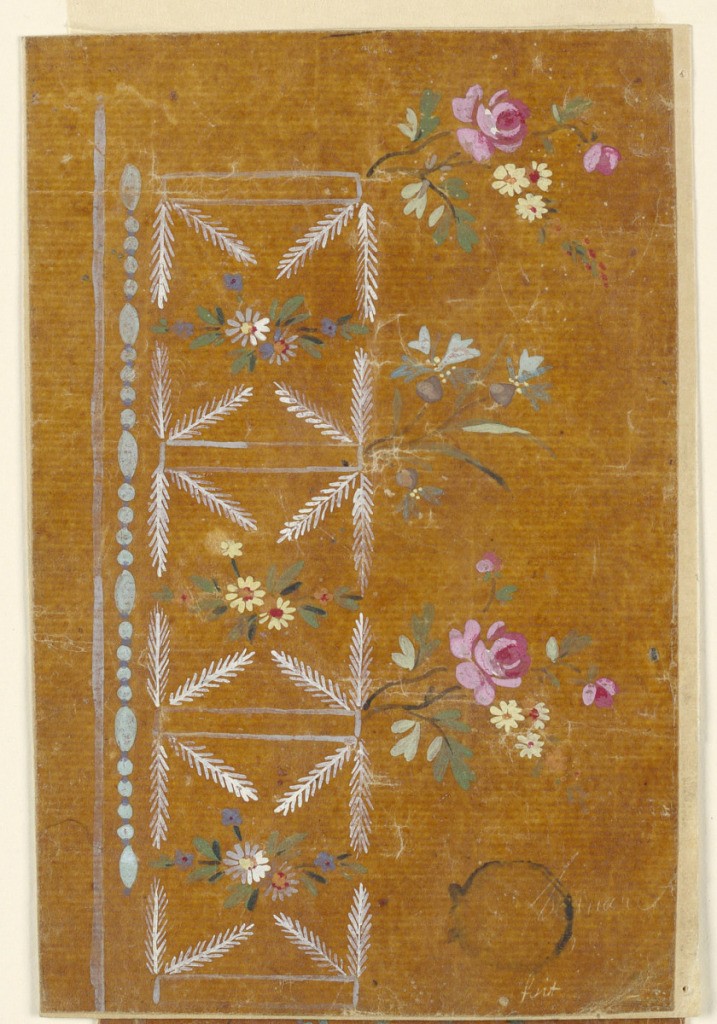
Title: Design for an Embroidered Border of a Man's Waistcoat of the "Fabrique de St. Ruf"
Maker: Fabrique de Saint Ruf, Lyon, France
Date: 1800–1825
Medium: Brush and gouache on glazed tracing paper
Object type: Drawing
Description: Beside a strip, an ovolo and a bead chain at left are oblongs, the buttonholes, from the right top corners of which bunches of flowers rise obliquely; every other includes a rose bough. From the corners of the oblongs start boughs in straight and oblique directions, forming a panel containing bunches of flowers of different colorings in alternate rows. Incised bottom right: "b…Nau ()?) f/fait"